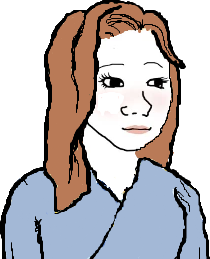
Label: 5_Trad_Wife